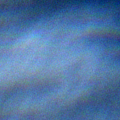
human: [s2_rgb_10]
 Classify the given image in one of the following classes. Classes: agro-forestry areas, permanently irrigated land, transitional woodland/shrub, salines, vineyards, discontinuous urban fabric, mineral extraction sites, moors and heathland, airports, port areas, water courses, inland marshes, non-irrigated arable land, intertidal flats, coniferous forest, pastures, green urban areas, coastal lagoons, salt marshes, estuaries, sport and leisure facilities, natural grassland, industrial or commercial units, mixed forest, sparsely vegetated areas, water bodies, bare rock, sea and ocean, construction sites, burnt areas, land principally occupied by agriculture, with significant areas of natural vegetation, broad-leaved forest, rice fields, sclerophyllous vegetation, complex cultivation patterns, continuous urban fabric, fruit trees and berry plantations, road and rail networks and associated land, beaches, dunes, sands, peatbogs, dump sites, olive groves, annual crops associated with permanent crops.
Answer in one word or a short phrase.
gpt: sea and ocean